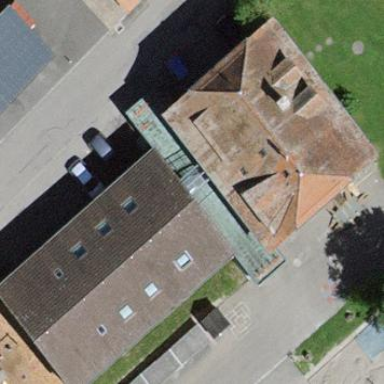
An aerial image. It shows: School building.